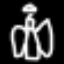
Label: angel